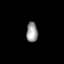
Tissue: prostate
Cell type: Fibroblasts
Senescence score: 0.723
Nuclear area (px): 220
Mean DAPI intensity: 153.032